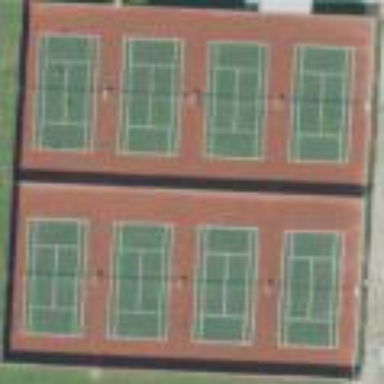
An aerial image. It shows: Tennis court in leisure pitch.